Question: I have a digital tuner for cable , and i need to capture it with expression encoder the graph looks like in the picture :
My problem is that i'm not that good with c++ i know a little bit of c# and from what i understood i'm supposed either to create a directshow filter for expression encoder either to create a graph and pass it to expression encoder . I don't know how to do neither of them.
Anyone have any advices? over-all i'm a verry fast learner and good with c# but thats all.
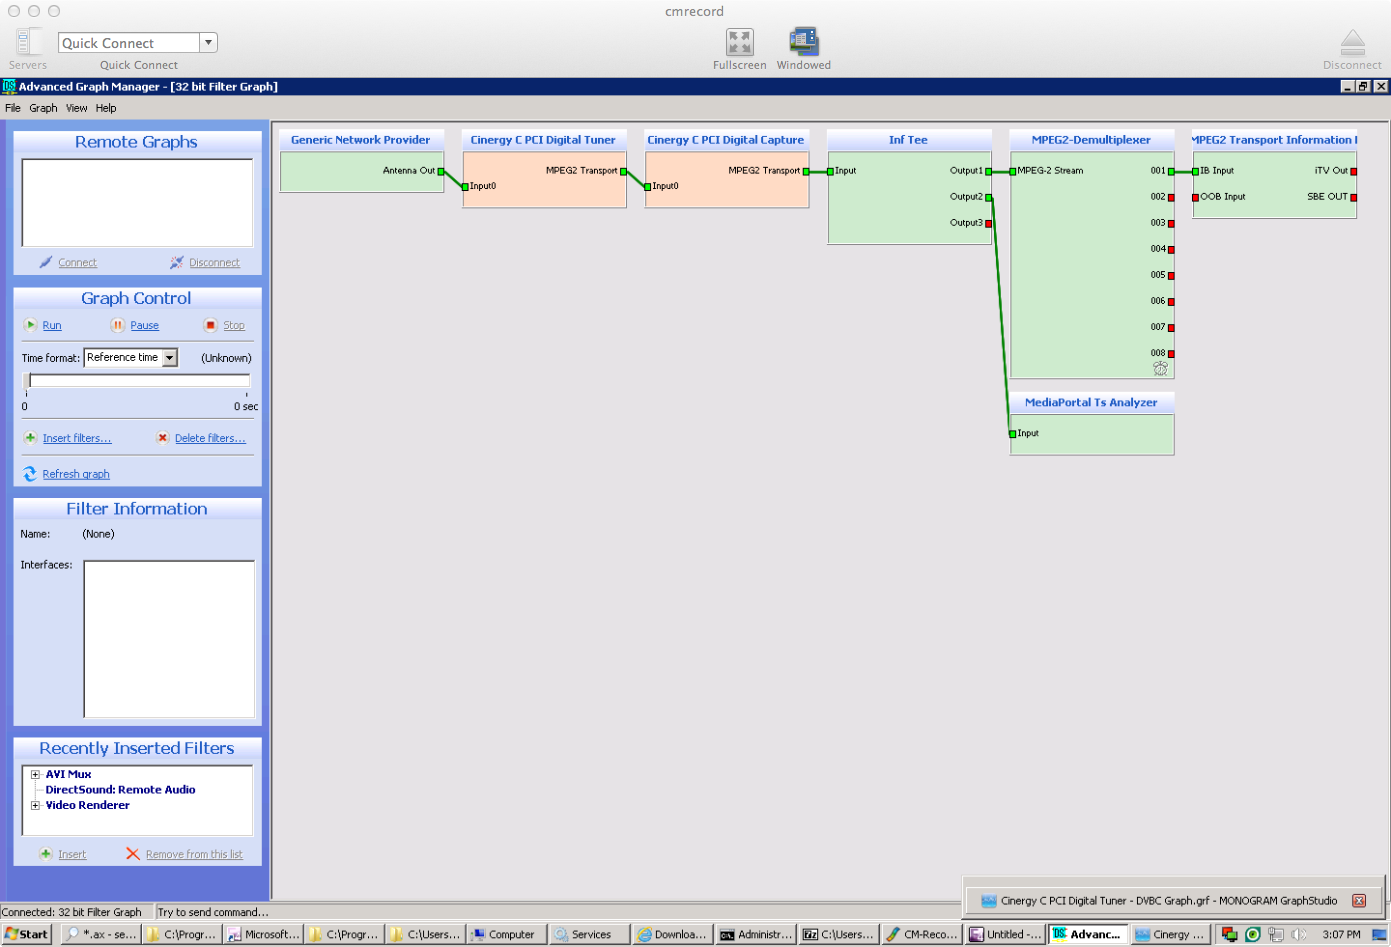
Answer: Expression Encoder works with available video capture devices, which are capable to deliver video stream, typically in frames and and compressed, such as being capture by web camera.
You, on the contrary, build a chain of filters to produce a video stream. It is not a device and instead it is a video stream generated by software. Expression Encoder is not flexible to take such feed.
There is no easy way to connect the two. A typical approach is to create a virtual device that wraps the custom filter graph (that you provided) and exposes video stream as it it is a capture device. Making such virtual device registered and available to applications, you have an option to select and use it from Expression Encoder.
This kind of implementation would require you to write at least parts of code in C++ because the underlying APIs are all native.